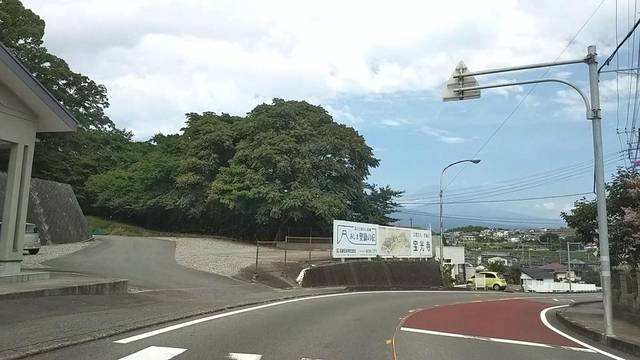
Region: Japan
Coordinates: 35.121, 138.93